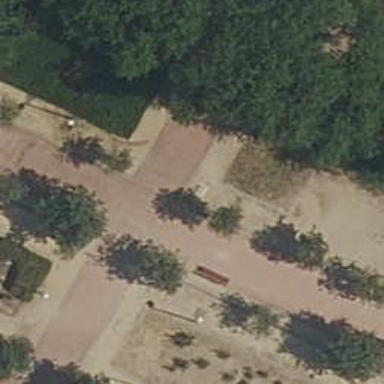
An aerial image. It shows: Footway surfaced with paving stones.